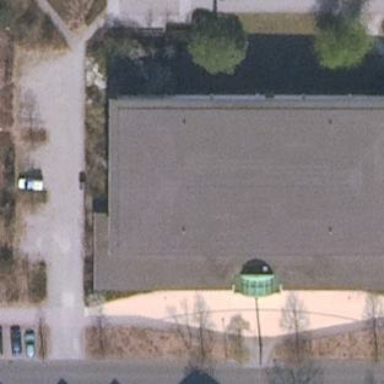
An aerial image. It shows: Sports hall building.